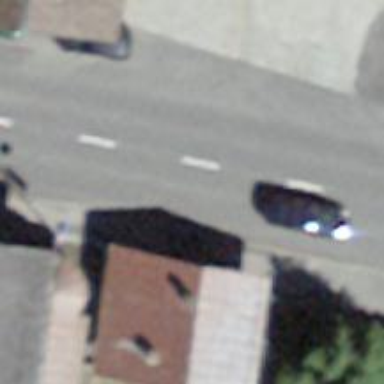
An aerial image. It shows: Uncontrolled zebra crossing on the road.